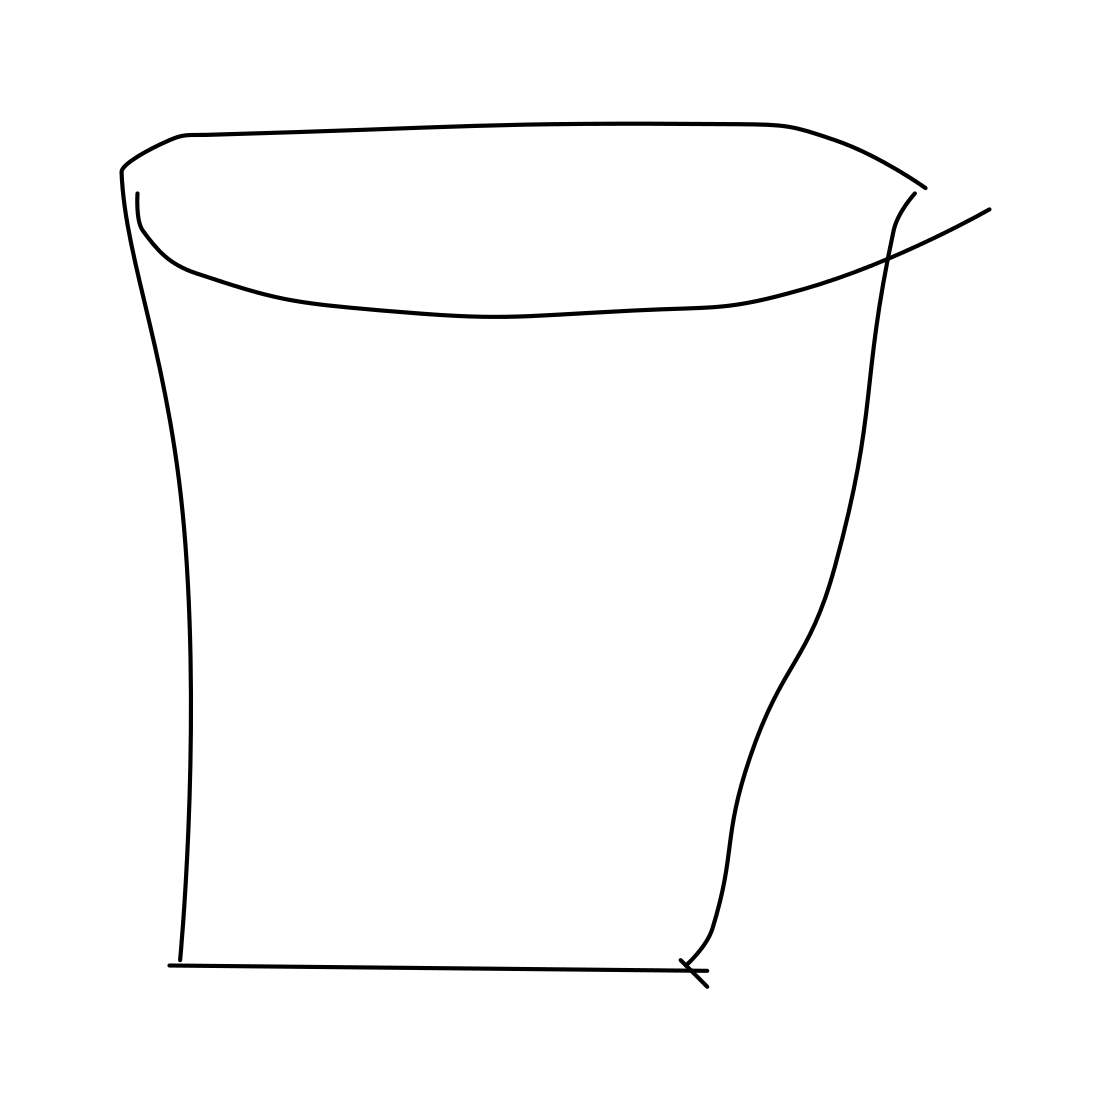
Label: basket